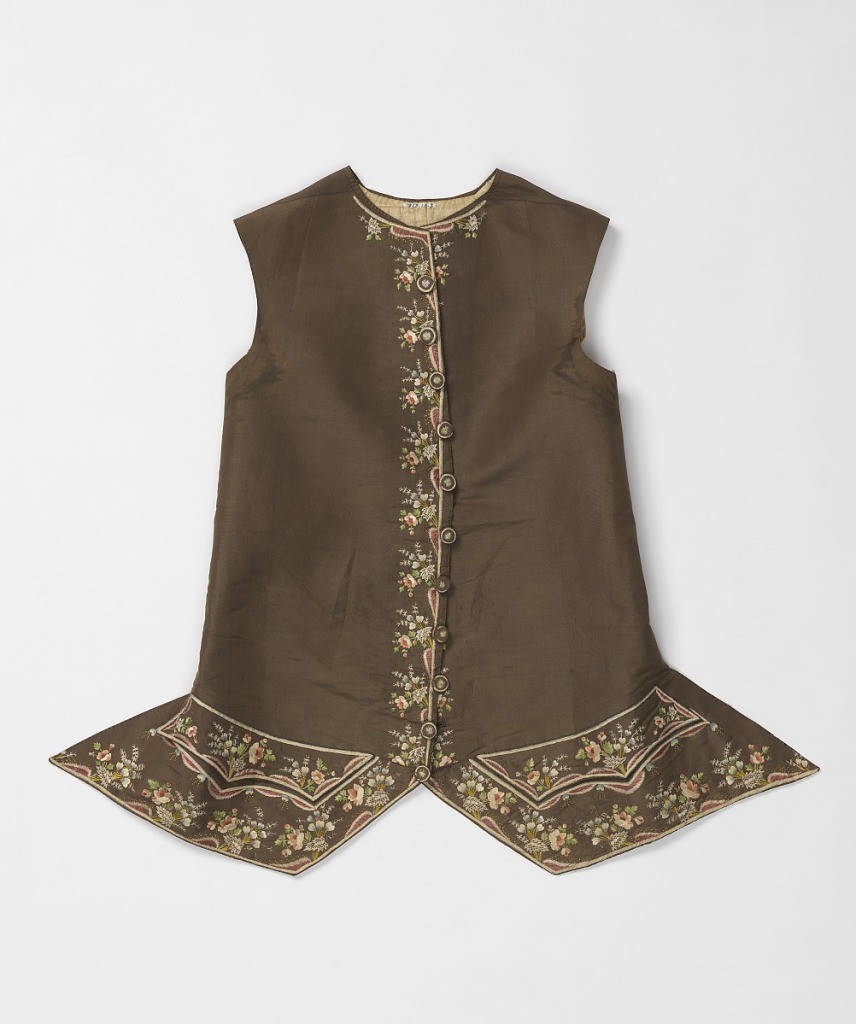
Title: Waistcoat
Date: late 18th century
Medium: silk Technique: embroidered
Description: Man's waistcoat in dark brown silk with multicolored floral embroidery. Collarless cutaway style with scalloped pocket flaps.